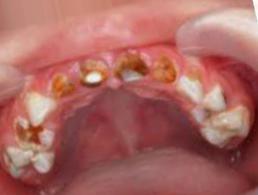
Condition: Caries